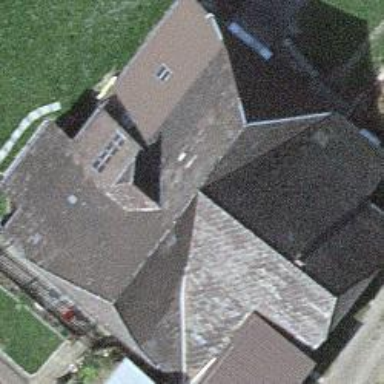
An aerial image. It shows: Farm building.